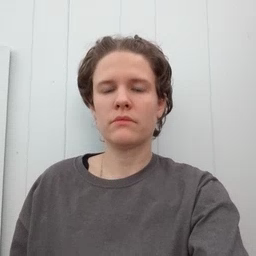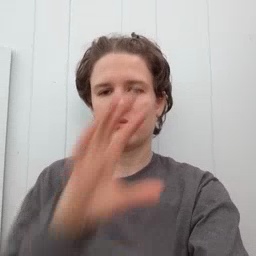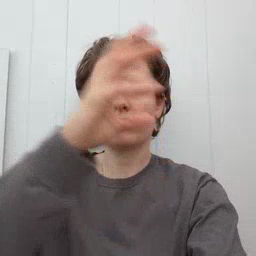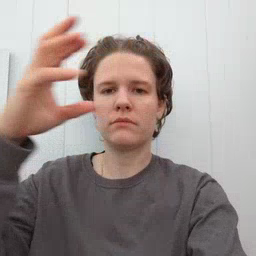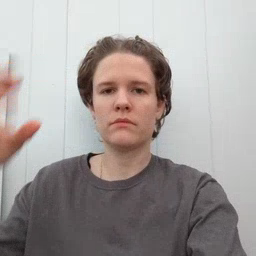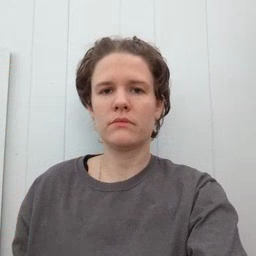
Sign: cloud